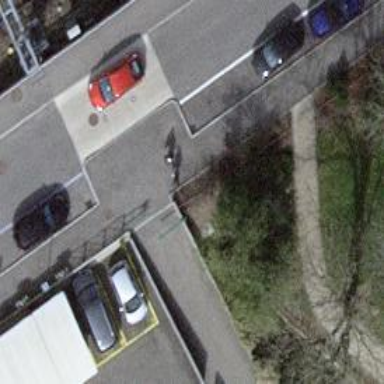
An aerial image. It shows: Cycle barrier.